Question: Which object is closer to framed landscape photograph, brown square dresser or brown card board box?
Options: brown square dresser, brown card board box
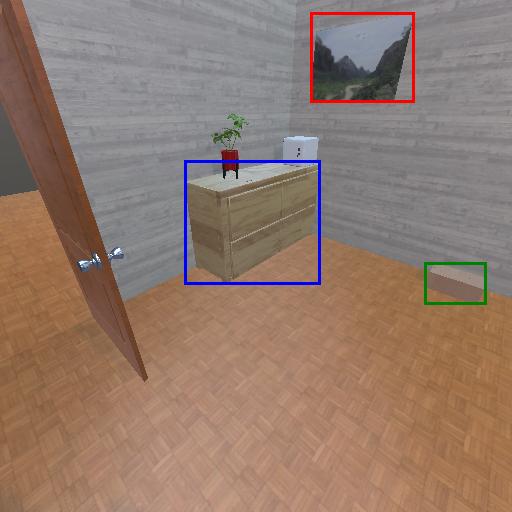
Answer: brown square dresser